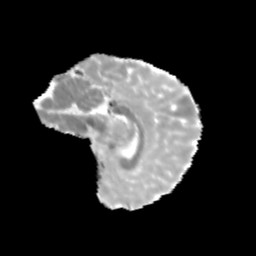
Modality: MD
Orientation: sagittal
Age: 12
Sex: male
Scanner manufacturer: siemens
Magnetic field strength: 3 T
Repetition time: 3.8 s
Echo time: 0.07 s